Question: I've setup my highchart options, such that my a-axis uses datetime. My data points are milliseconds and a number (x,y) -> (utcDate,number).
'''
options.series.push({
type: "line",
name: "Performance",
data: dataPoints,
color: "#FF8000"
});
'''
my options include:
'''
xAxis: {
type: "datetime",
dateTimeLabelFormats: {
day: "%e. %b",
month: "%b '%y",
year: "%Y"
},
lineWidth: 2
}
'''

The problem is: I want my chart to show my first and last label: 1. Aug & 31. Aug.
I've tried using showFirstTick, showFirstLabel, and pointStart but that doesn't work. I can't set the interval, because my chart can show anything from weeks to months to years and would cause too much clutter.
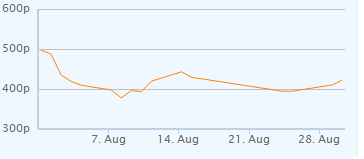
Answer: I think whats happening here is that the x-axis selects to show weeks (<URL> where you set whether the week starts on Sundays or Mondays, defaults to Mondays.
(don't know of any way to turn off a certain level without editing the source)